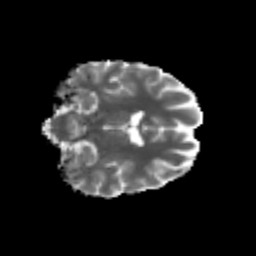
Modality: MD
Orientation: coronal
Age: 23
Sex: female
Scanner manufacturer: siemens
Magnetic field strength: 3 T
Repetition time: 3.5 s
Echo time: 0.125 s